Field crop: maize
Growth stage: 2
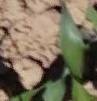
Species: maize